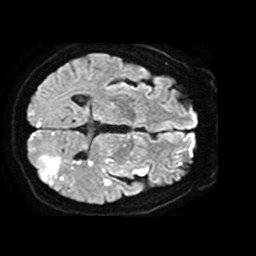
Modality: TRACE
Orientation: axial
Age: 65
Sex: male
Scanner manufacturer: philips
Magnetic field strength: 1.5 T
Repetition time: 3.789 s
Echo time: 0.09255 s